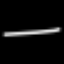
Label: line